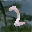
Label: 2